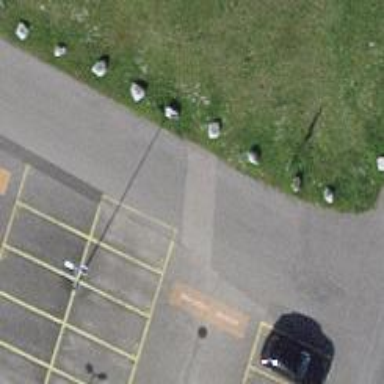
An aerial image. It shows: Block barrier.